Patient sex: F
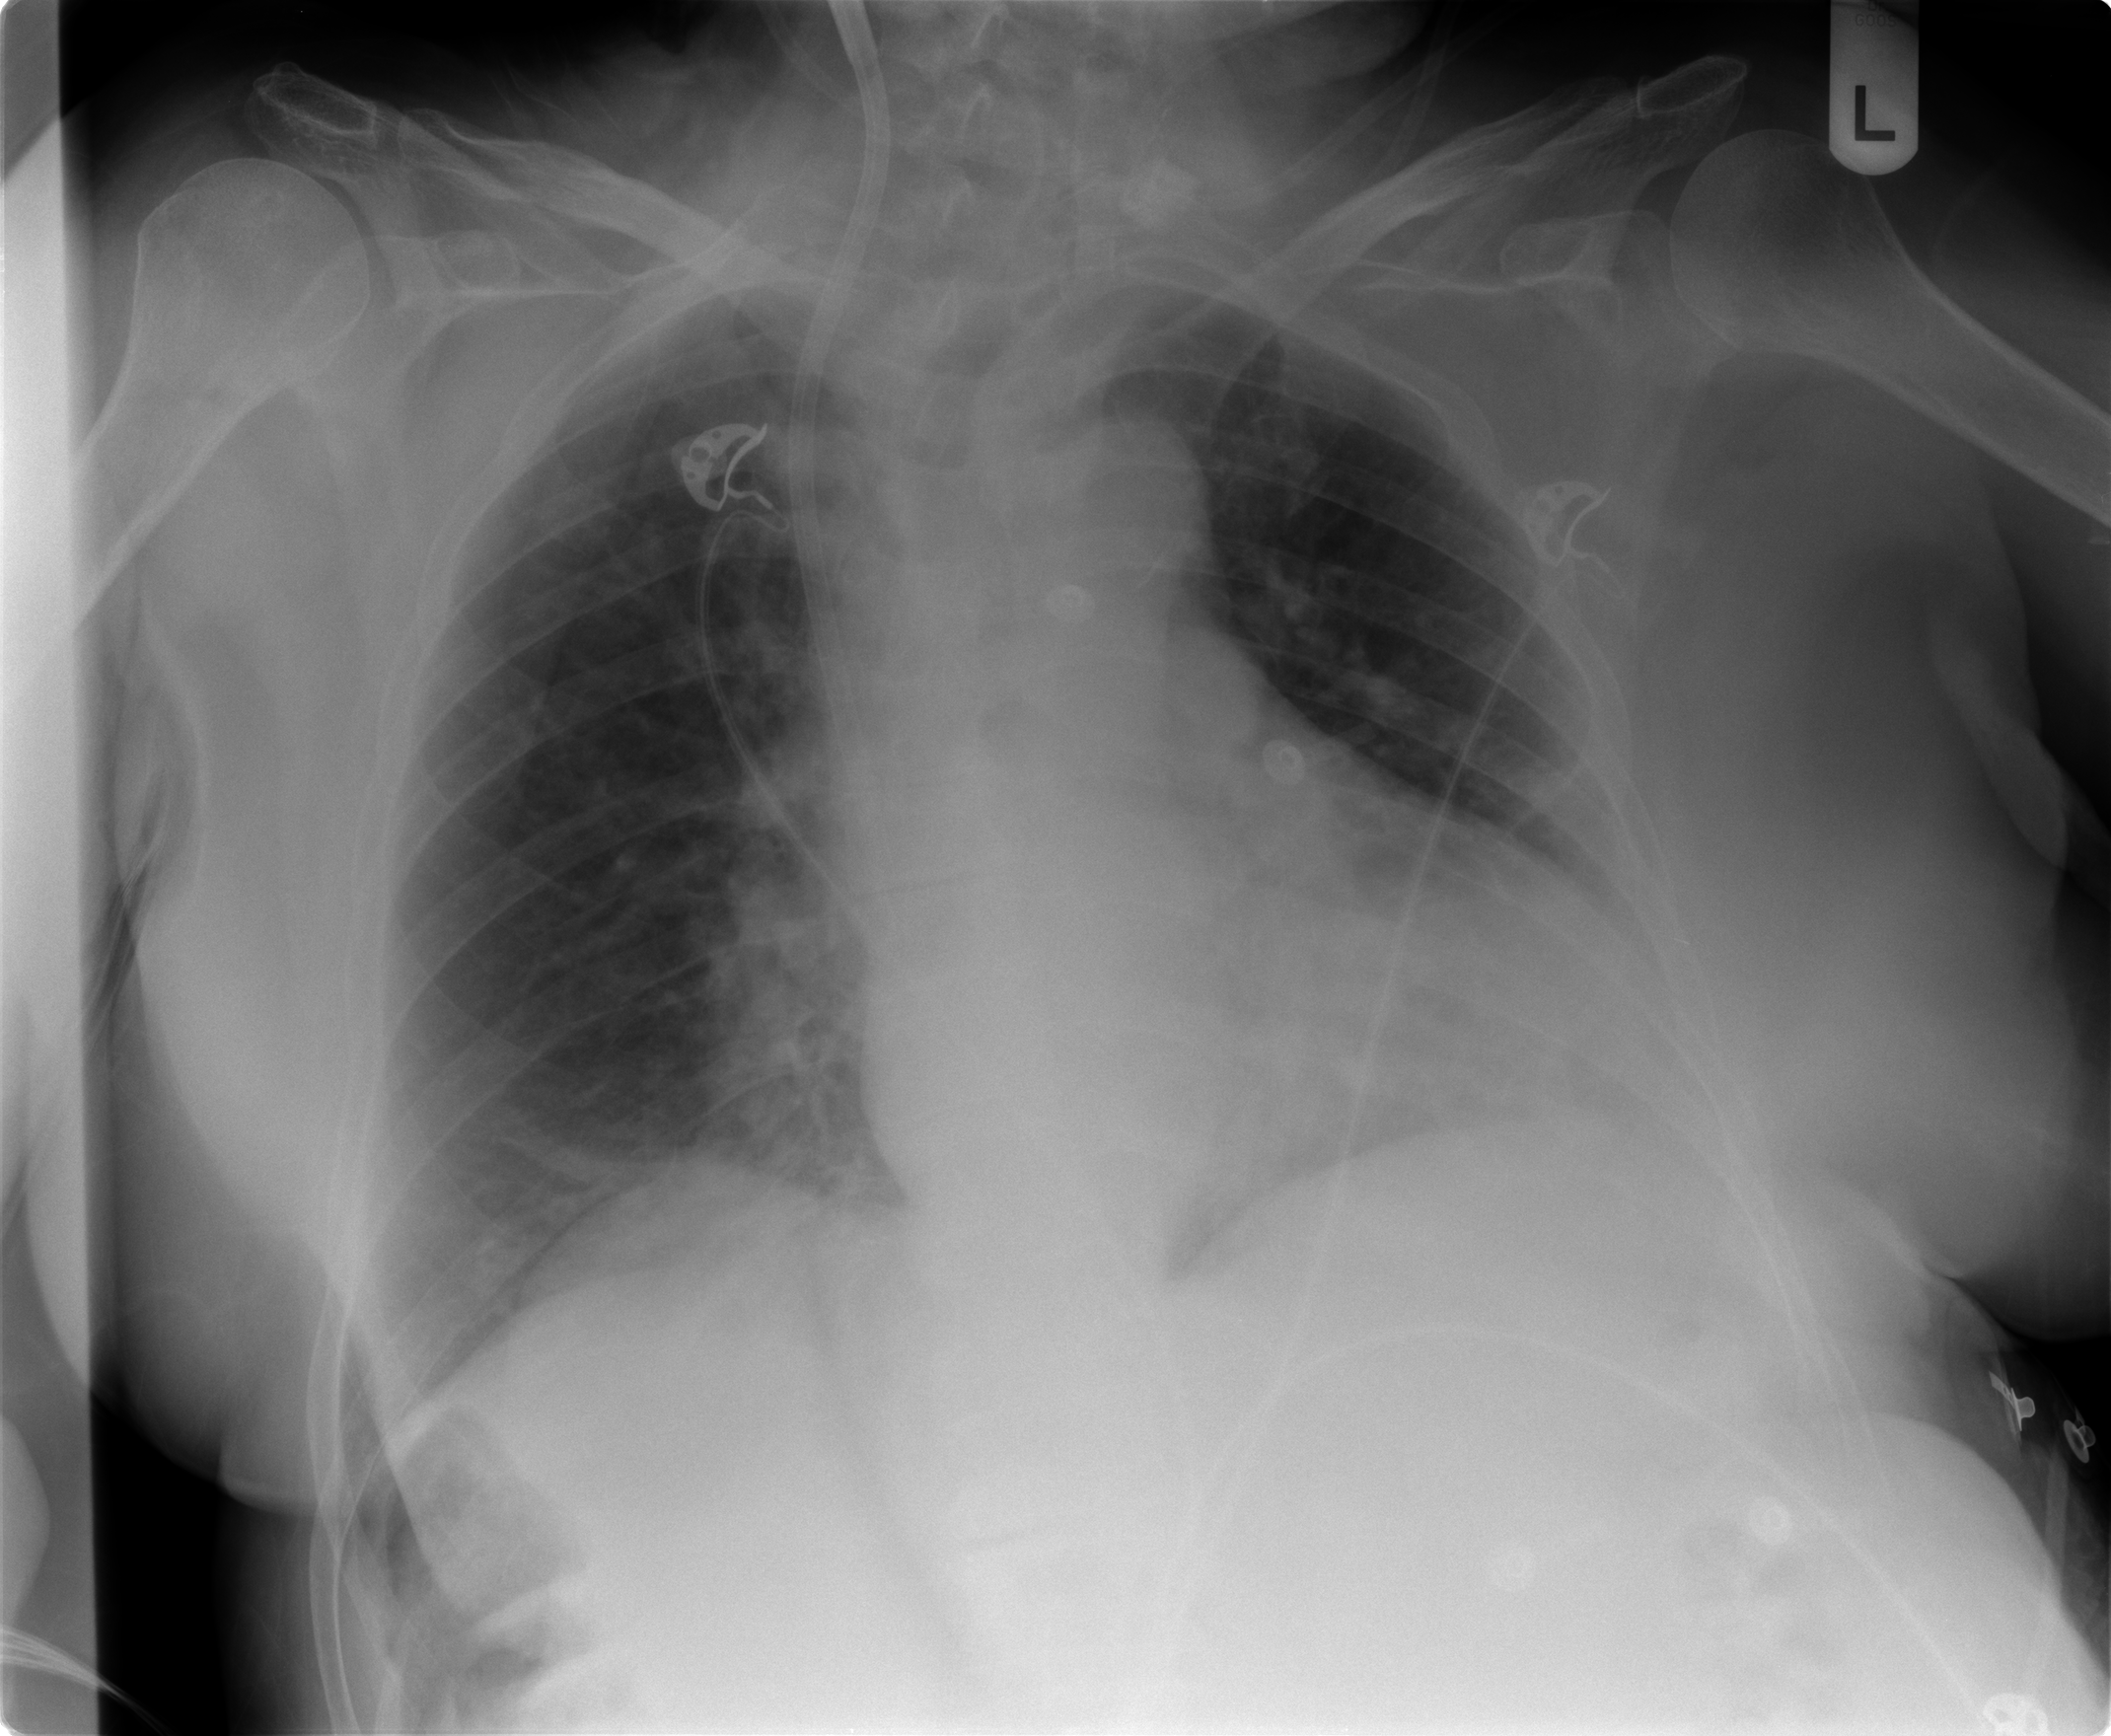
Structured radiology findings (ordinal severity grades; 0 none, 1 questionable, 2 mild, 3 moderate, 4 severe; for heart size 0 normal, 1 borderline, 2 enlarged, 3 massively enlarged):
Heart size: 2
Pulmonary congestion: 1
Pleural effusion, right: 0
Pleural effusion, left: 1
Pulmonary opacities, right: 1
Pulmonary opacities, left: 0
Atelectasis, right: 2
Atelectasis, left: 2